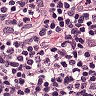
Metastatic tissue present: no